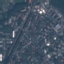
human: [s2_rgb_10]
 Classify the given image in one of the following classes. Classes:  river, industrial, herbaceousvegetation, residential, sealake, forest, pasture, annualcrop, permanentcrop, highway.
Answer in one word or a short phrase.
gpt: Residential